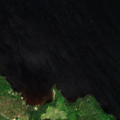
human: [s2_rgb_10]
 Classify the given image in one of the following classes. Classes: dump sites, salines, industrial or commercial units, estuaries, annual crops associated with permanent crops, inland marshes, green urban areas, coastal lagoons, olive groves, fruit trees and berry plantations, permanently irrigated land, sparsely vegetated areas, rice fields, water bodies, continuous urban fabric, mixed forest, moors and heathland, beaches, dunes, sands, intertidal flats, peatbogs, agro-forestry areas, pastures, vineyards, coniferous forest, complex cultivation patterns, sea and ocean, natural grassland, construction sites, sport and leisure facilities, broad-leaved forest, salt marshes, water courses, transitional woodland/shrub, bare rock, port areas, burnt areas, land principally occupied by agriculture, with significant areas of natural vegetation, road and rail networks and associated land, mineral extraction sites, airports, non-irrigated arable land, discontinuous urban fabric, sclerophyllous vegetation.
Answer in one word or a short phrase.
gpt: coniferous forest, mixed forest, water bodies